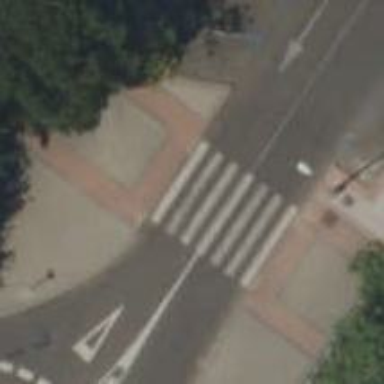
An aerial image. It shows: Uncontrolled zebra crossing on the road.